Field crop: maize
Growth stage: 1
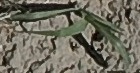
Species: sorghum